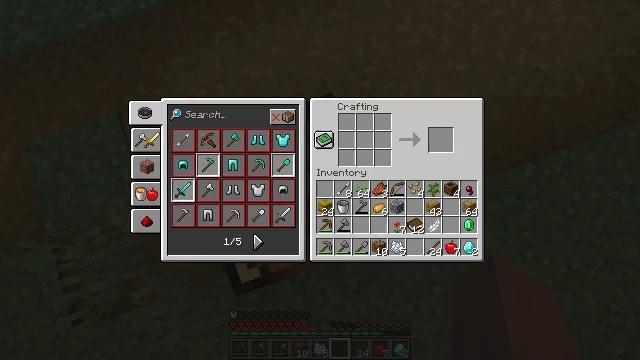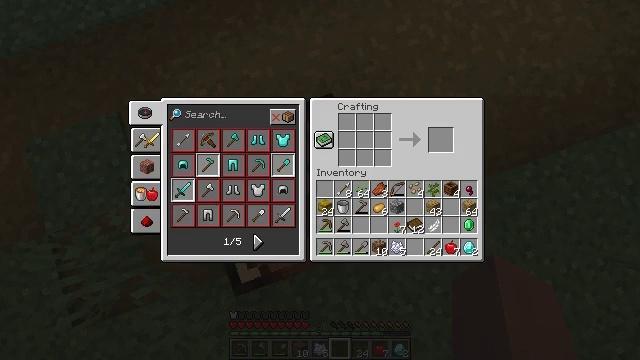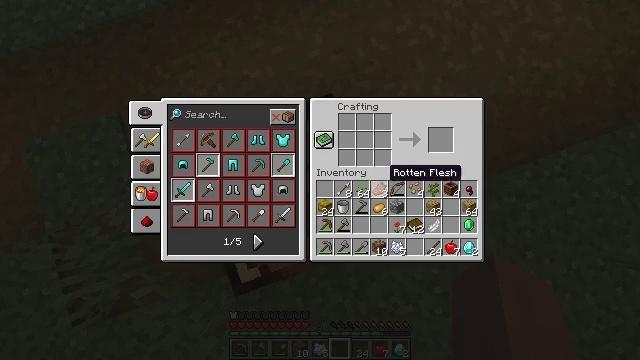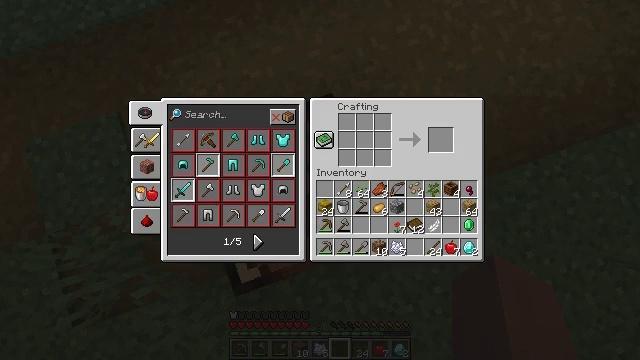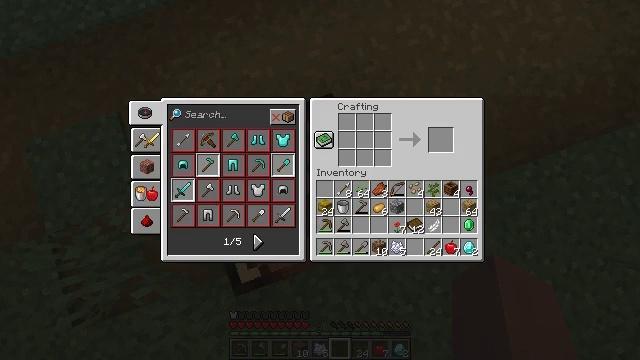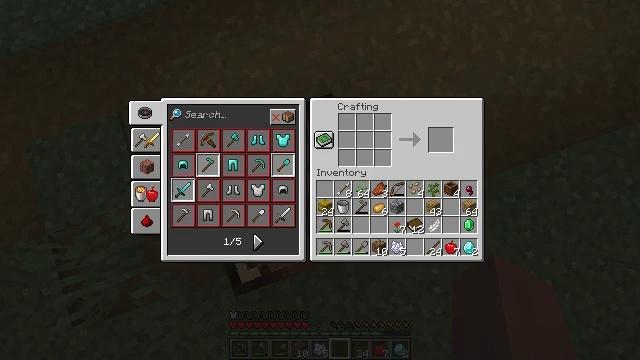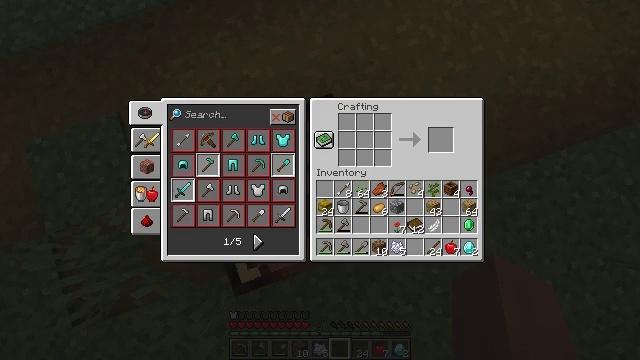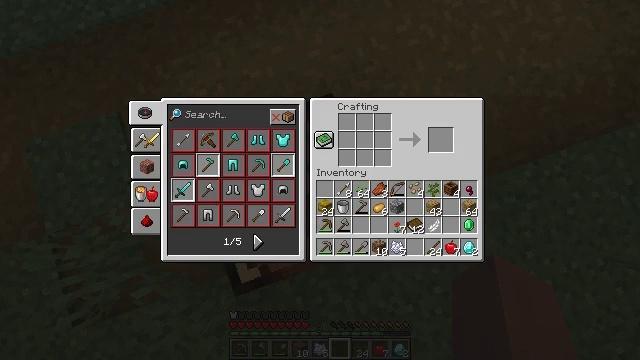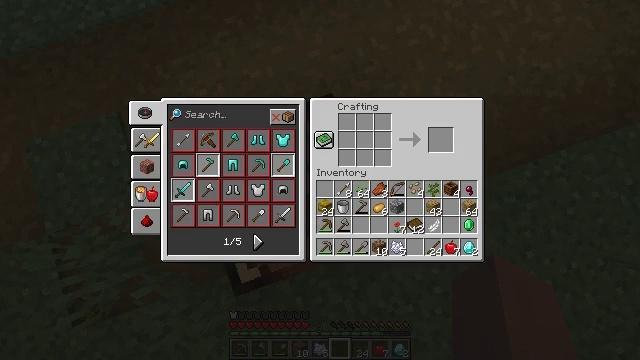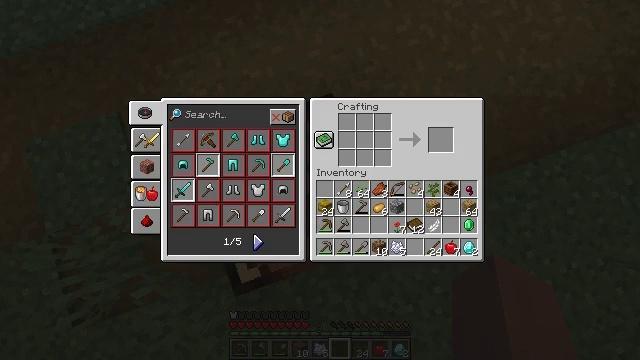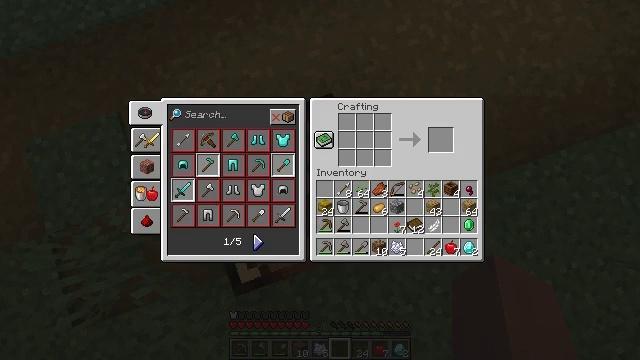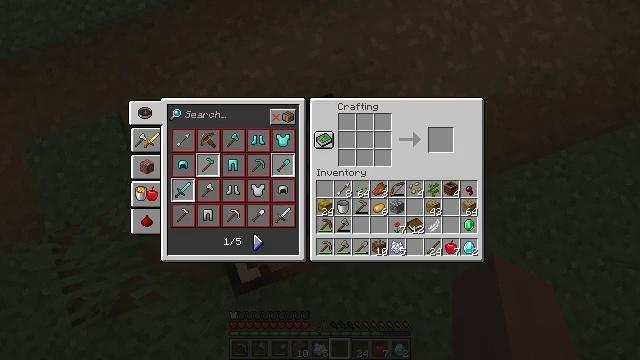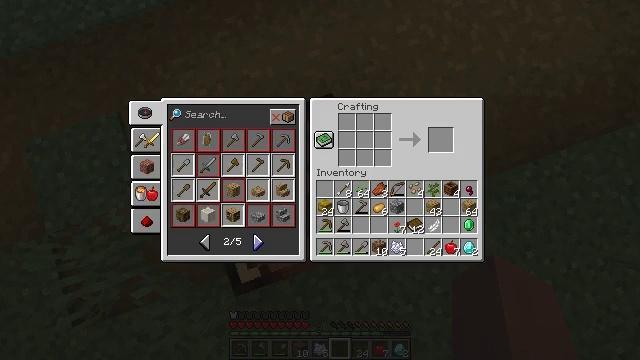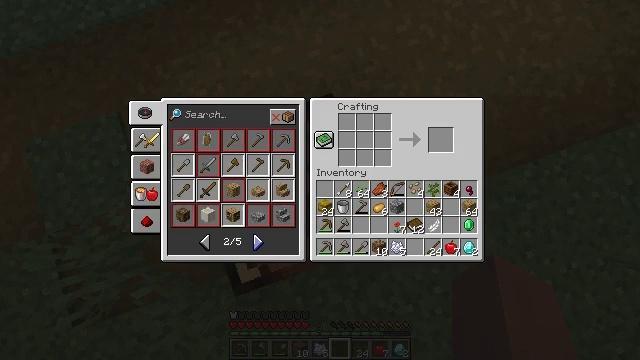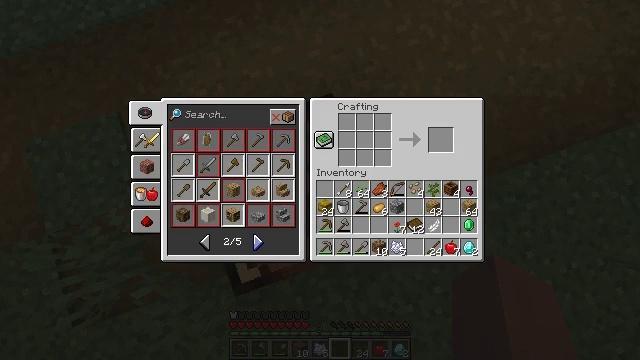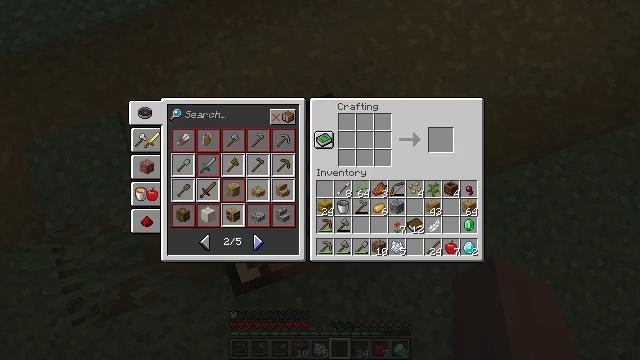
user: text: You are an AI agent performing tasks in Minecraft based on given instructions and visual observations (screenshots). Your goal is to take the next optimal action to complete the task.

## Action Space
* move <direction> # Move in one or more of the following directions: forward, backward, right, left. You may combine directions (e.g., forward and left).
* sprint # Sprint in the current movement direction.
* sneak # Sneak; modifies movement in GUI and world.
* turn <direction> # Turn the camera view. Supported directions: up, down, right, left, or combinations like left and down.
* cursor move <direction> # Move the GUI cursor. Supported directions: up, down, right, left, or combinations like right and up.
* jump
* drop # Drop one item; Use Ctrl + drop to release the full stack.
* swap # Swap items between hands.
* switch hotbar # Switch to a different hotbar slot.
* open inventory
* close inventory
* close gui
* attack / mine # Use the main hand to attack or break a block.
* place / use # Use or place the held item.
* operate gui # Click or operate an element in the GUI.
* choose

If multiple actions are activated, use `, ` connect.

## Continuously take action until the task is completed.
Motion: motion action
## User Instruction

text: Interact with the crafting table to craft an oak fence gate.
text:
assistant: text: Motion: sneak, open gui
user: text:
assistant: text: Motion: sneak, cursor move left and down
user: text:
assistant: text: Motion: cursor move left and down
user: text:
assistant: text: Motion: cursor move left and down
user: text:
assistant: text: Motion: cursor move left
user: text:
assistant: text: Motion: no_op
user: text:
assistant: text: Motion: cursor move right and up
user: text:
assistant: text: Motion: cursor move right and up
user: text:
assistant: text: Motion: cursor move right and up
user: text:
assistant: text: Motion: no_op
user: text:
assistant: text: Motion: no_op
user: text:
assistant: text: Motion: operate gui
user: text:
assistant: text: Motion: operate gui
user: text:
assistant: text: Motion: operate gui
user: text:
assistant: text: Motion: no_op
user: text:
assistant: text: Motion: no_op
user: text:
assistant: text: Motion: no_op
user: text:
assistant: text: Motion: no_op
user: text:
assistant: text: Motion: no_op
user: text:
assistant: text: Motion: operate gui
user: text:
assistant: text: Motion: operate gui
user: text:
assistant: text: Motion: operate gui
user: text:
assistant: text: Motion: no_op
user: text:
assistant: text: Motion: no_op
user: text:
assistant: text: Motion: no_op
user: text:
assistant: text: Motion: no_op
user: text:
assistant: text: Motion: no_op
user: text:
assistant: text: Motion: no_op
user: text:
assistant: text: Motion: no_op
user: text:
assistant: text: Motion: no_op